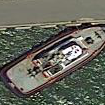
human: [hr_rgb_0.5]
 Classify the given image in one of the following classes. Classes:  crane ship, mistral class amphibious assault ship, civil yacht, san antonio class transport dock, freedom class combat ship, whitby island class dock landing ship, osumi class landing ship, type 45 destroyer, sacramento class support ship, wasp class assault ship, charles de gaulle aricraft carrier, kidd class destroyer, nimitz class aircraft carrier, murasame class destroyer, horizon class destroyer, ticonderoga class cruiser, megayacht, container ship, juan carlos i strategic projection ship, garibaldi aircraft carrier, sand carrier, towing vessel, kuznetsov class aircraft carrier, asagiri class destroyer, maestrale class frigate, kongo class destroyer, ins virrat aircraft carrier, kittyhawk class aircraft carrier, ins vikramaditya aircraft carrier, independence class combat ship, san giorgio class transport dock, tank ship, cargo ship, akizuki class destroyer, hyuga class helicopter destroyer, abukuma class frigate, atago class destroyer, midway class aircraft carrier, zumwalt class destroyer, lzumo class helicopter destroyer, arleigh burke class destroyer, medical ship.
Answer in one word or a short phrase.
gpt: Towing vessel